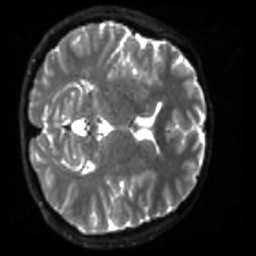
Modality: sbref
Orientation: axial
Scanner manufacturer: siemens
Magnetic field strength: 3 T
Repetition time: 4 s
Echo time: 0.0594 s